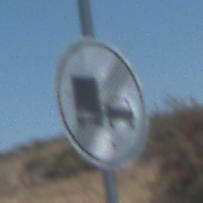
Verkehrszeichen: EndeUeberholverbotKraftfahrzeuge
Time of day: Midday
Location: Outdoor (Nature)
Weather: Clear
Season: NotSpecified
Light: Natural